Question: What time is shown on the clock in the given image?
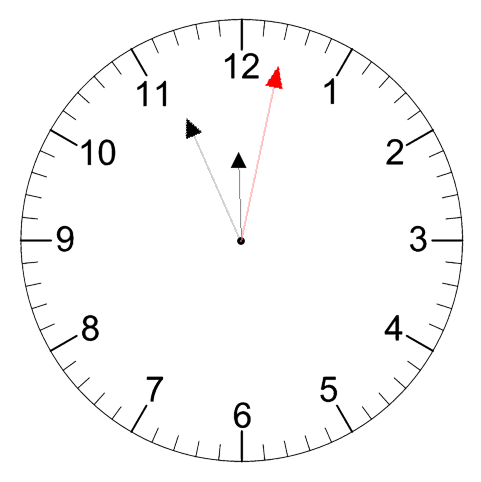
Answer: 11:56:02